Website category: sports
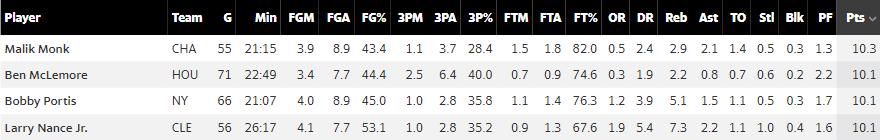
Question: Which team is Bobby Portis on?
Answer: NY

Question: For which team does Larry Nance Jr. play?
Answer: CLE

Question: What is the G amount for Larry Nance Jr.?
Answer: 56

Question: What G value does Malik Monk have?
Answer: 55

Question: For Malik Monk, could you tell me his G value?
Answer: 55

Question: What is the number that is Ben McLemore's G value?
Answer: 71

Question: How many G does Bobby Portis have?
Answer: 66

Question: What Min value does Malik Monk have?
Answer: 21:15

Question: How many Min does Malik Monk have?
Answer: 21:15

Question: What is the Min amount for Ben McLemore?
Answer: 22:49

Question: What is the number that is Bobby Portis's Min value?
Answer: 21:07

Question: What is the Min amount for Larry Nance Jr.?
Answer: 26:17

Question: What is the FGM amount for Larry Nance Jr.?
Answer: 4.1

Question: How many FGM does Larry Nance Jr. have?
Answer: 4.1

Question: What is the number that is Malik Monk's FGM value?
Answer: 3.9

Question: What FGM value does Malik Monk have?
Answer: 3.9

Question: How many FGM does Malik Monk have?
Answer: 3.9

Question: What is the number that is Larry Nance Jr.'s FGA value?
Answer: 7.7

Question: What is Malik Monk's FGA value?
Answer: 8.9

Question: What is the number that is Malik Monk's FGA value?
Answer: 8.9

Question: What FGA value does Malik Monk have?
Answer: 8.9

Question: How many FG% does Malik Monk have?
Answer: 43.4

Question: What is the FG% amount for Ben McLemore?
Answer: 44.4

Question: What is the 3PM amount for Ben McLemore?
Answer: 2.5

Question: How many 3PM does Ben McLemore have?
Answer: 2.5

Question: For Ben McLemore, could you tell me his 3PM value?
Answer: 2.5

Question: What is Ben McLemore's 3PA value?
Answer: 6.4

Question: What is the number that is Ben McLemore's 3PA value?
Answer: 6.4

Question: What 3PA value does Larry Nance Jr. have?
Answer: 2.8

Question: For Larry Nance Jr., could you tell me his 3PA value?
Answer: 2.8

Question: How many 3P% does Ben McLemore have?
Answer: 40.0

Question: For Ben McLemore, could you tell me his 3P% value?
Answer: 40.0

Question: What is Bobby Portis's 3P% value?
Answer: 35.8

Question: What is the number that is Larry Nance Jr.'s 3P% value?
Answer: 35.2

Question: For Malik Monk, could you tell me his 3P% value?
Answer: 28.4

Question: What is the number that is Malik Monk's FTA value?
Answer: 1.8

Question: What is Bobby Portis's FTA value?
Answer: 1.4

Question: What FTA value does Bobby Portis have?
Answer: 1.4

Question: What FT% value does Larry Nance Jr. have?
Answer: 67.6

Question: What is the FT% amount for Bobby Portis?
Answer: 76.3

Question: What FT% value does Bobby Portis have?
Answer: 76.3

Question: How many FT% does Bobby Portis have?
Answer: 76.3

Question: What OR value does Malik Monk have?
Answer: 0.5

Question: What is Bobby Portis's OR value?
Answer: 1.2

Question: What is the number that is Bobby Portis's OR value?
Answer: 1.2

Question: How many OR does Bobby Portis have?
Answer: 1.2

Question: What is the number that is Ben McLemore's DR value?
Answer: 1.9

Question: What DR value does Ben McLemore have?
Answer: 1.9

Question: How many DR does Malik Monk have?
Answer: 2.4

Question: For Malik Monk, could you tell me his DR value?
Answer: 2.4

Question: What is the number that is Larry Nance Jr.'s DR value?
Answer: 5.4

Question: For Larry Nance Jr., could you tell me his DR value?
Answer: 5.4

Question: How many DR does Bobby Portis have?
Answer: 3.9

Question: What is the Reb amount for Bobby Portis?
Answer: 5.1

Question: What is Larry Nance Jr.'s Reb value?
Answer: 7.3

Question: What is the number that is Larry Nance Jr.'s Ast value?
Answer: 2.2

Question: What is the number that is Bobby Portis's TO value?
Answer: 1.1

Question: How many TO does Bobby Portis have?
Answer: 1.1

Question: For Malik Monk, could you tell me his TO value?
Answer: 1.4

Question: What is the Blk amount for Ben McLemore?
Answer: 0.2

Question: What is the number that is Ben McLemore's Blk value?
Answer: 0.2

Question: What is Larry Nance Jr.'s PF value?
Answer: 1.6

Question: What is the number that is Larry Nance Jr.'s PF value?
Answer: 1.6

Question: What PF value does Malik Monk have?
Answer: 1.3